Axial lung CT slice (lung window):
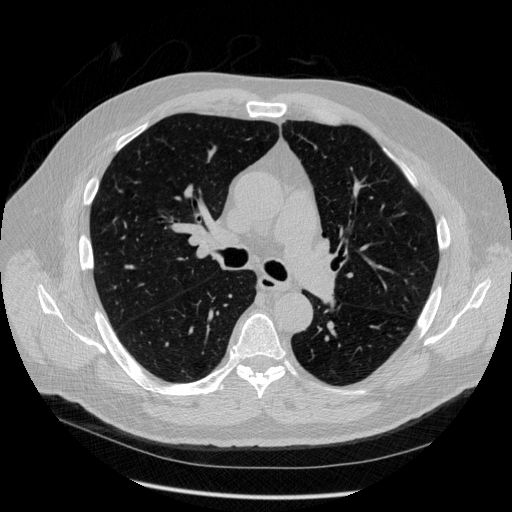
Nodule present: no